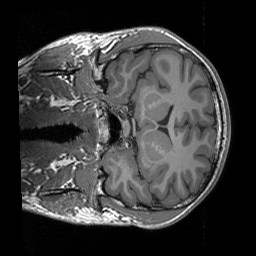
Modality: T1w
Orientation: coronal
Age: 25
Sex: male